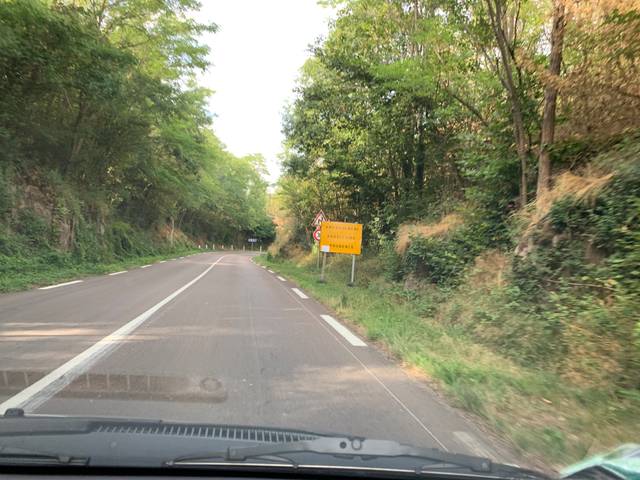
Region: France
Coordinates: 47.493, 3.867